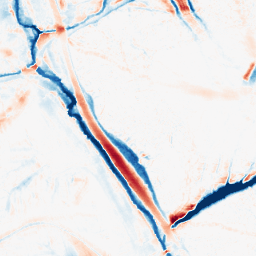
Category: morphological
Decomposition family: morphological_ellipse
Decomposition parameters: operation: average
width: 20
height: 30
Upsampling method: bilinear
Upsampling parameters: scale: 8
Upsampling scale: 8